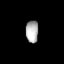
Tissue: lung
Cell type: Epithelial cells
Senescence score: 0.2318
Nuclear area (px): 280
Mean DAPI intensity: 171.382